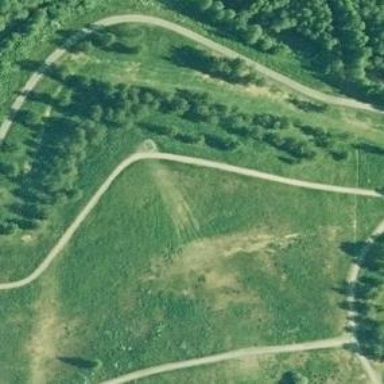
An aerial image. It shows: Disc golf tee.